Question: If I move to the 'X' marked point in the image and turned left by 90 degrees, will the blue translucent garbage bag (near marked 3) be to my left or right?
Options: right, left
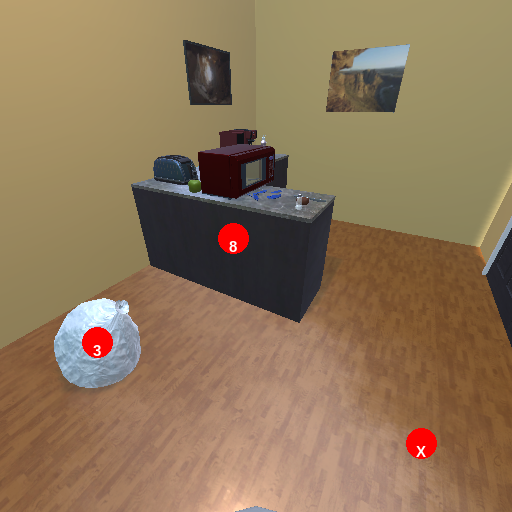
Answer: right